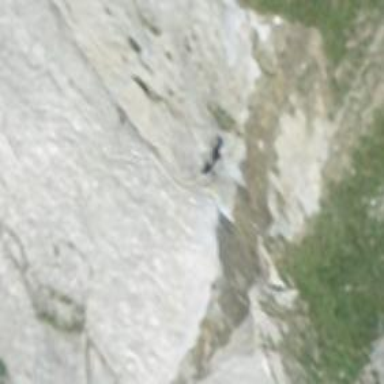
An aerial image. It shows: Cliff in nature.